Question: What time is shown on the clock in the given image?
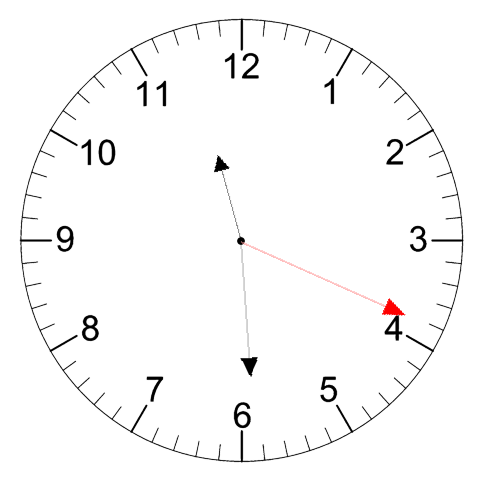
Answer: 11:29:19